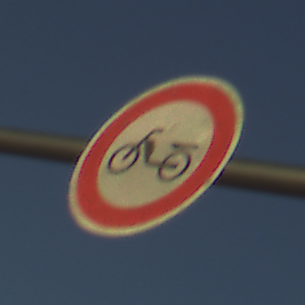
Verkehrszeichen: VerbotMofas
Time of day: SunriseSunset
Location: Outdoor (Nature)
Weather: Clear
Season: NotSpecified
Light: Natural